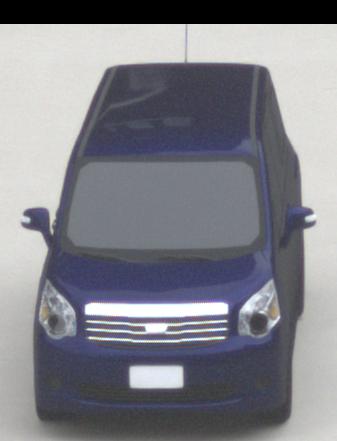
Make: Toyota
Model: Noah
Detailed model: Voxy R70G
Model produced from: 2007
Model produced until: 2013
Doors: 5
Color: blue
Road condition: dry road
Daytime: morning or afternoon
Contrast: low contrast